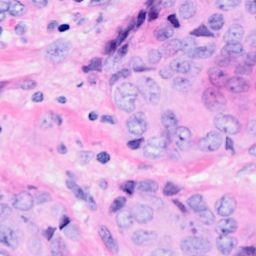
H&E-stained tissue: Breast